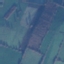
Label: Pasture